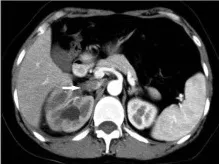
(B) Enhanced CT image of the upper abdomen reveals a thrombus in the renal vein and inferior vena cava (arrow).
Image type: radiology (ct)